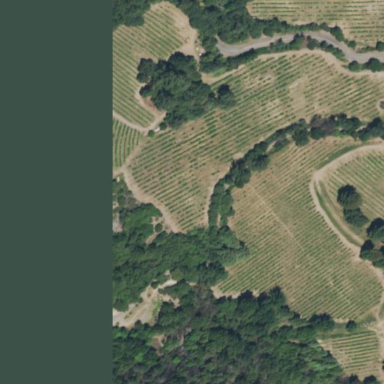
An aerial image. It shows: Vineyard growing grapes.